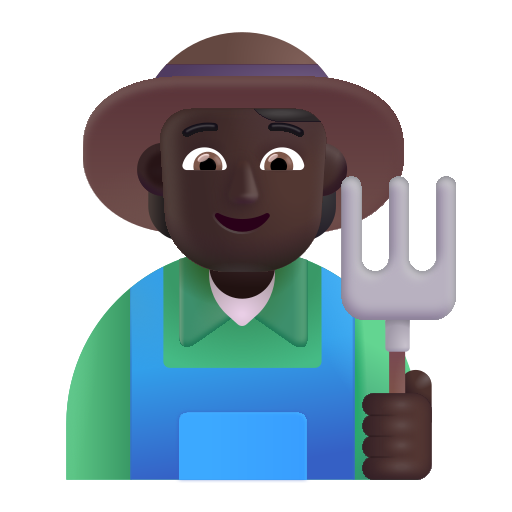
farmer color dark